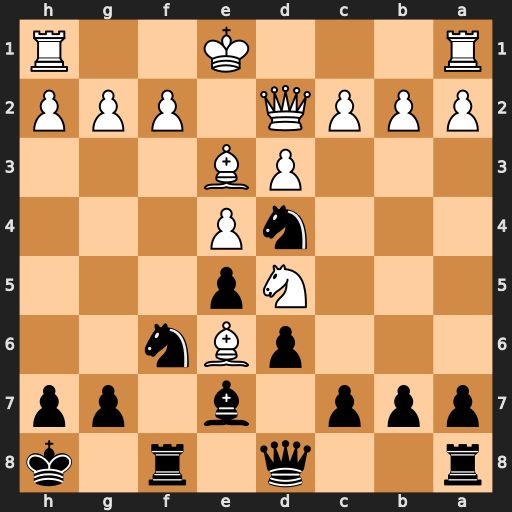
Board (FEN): r2q1r1k/ppp1b1pp/3pBn2/3Np3/3nP3/3PB3/PPPQ1PPP/R3K2R
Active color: b
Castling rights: KQ
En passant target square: -
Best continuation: Nxe6 Nxe7 Qxe7